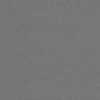
Label: dusty